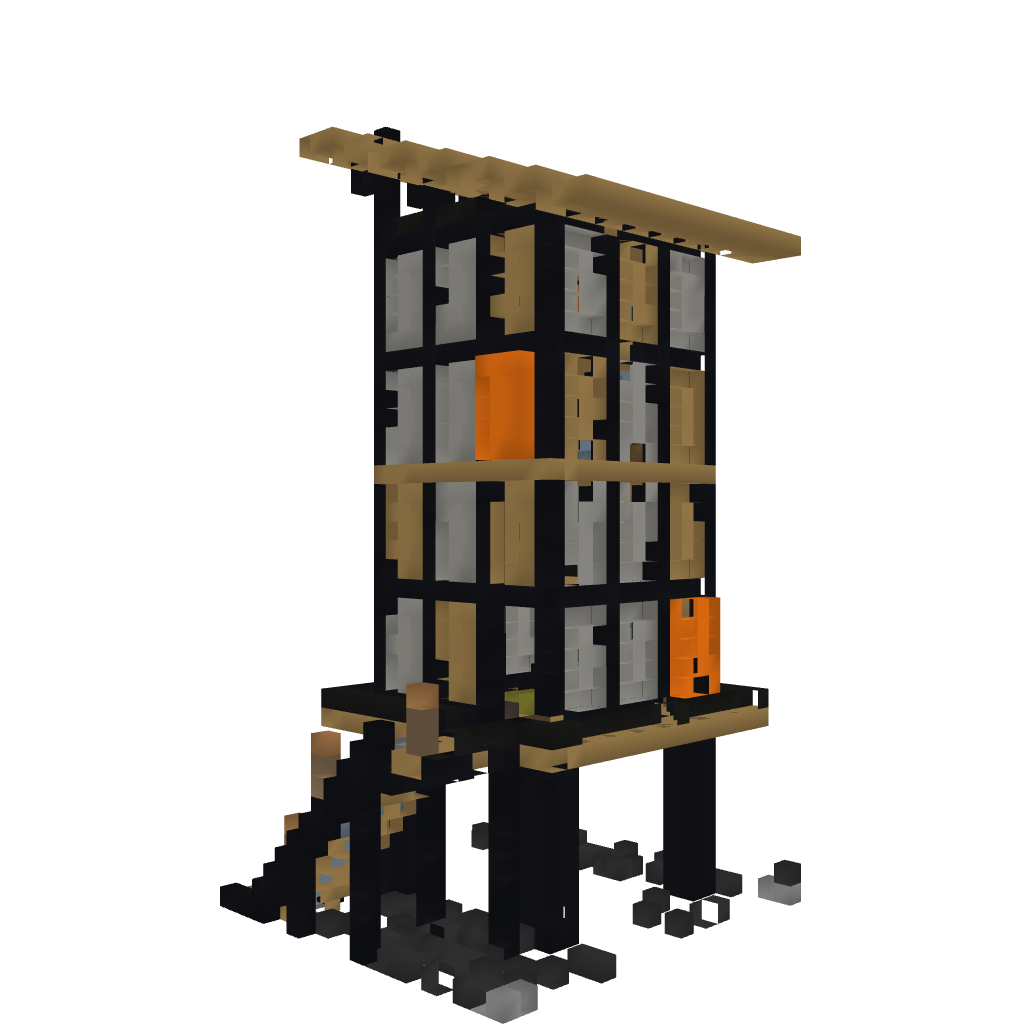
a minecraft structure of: High Stand Modern House